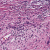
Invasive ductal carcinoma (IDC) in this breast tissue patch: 1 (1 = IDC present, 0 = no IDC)